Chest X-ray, AP view. Patient: 31 years old, sex F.
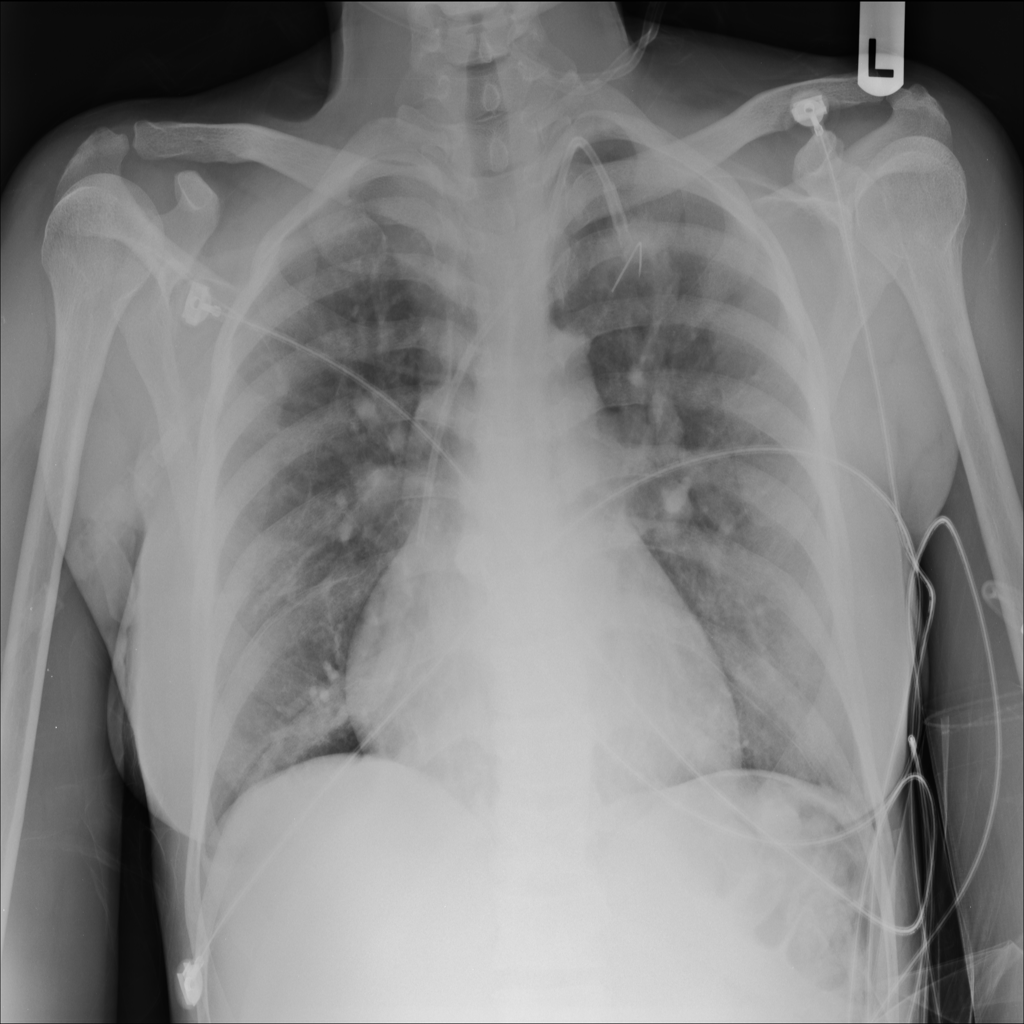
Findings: No Finding